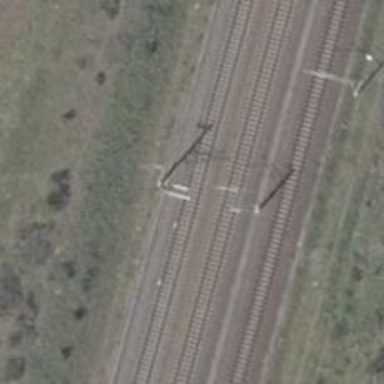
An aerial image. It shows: Railway milestone with catenary mast.